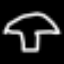
Label: mushroom